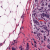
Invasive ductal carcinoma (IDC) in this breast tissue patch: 1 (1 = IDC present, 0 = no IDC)